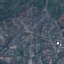
Label: Residential